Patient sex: F
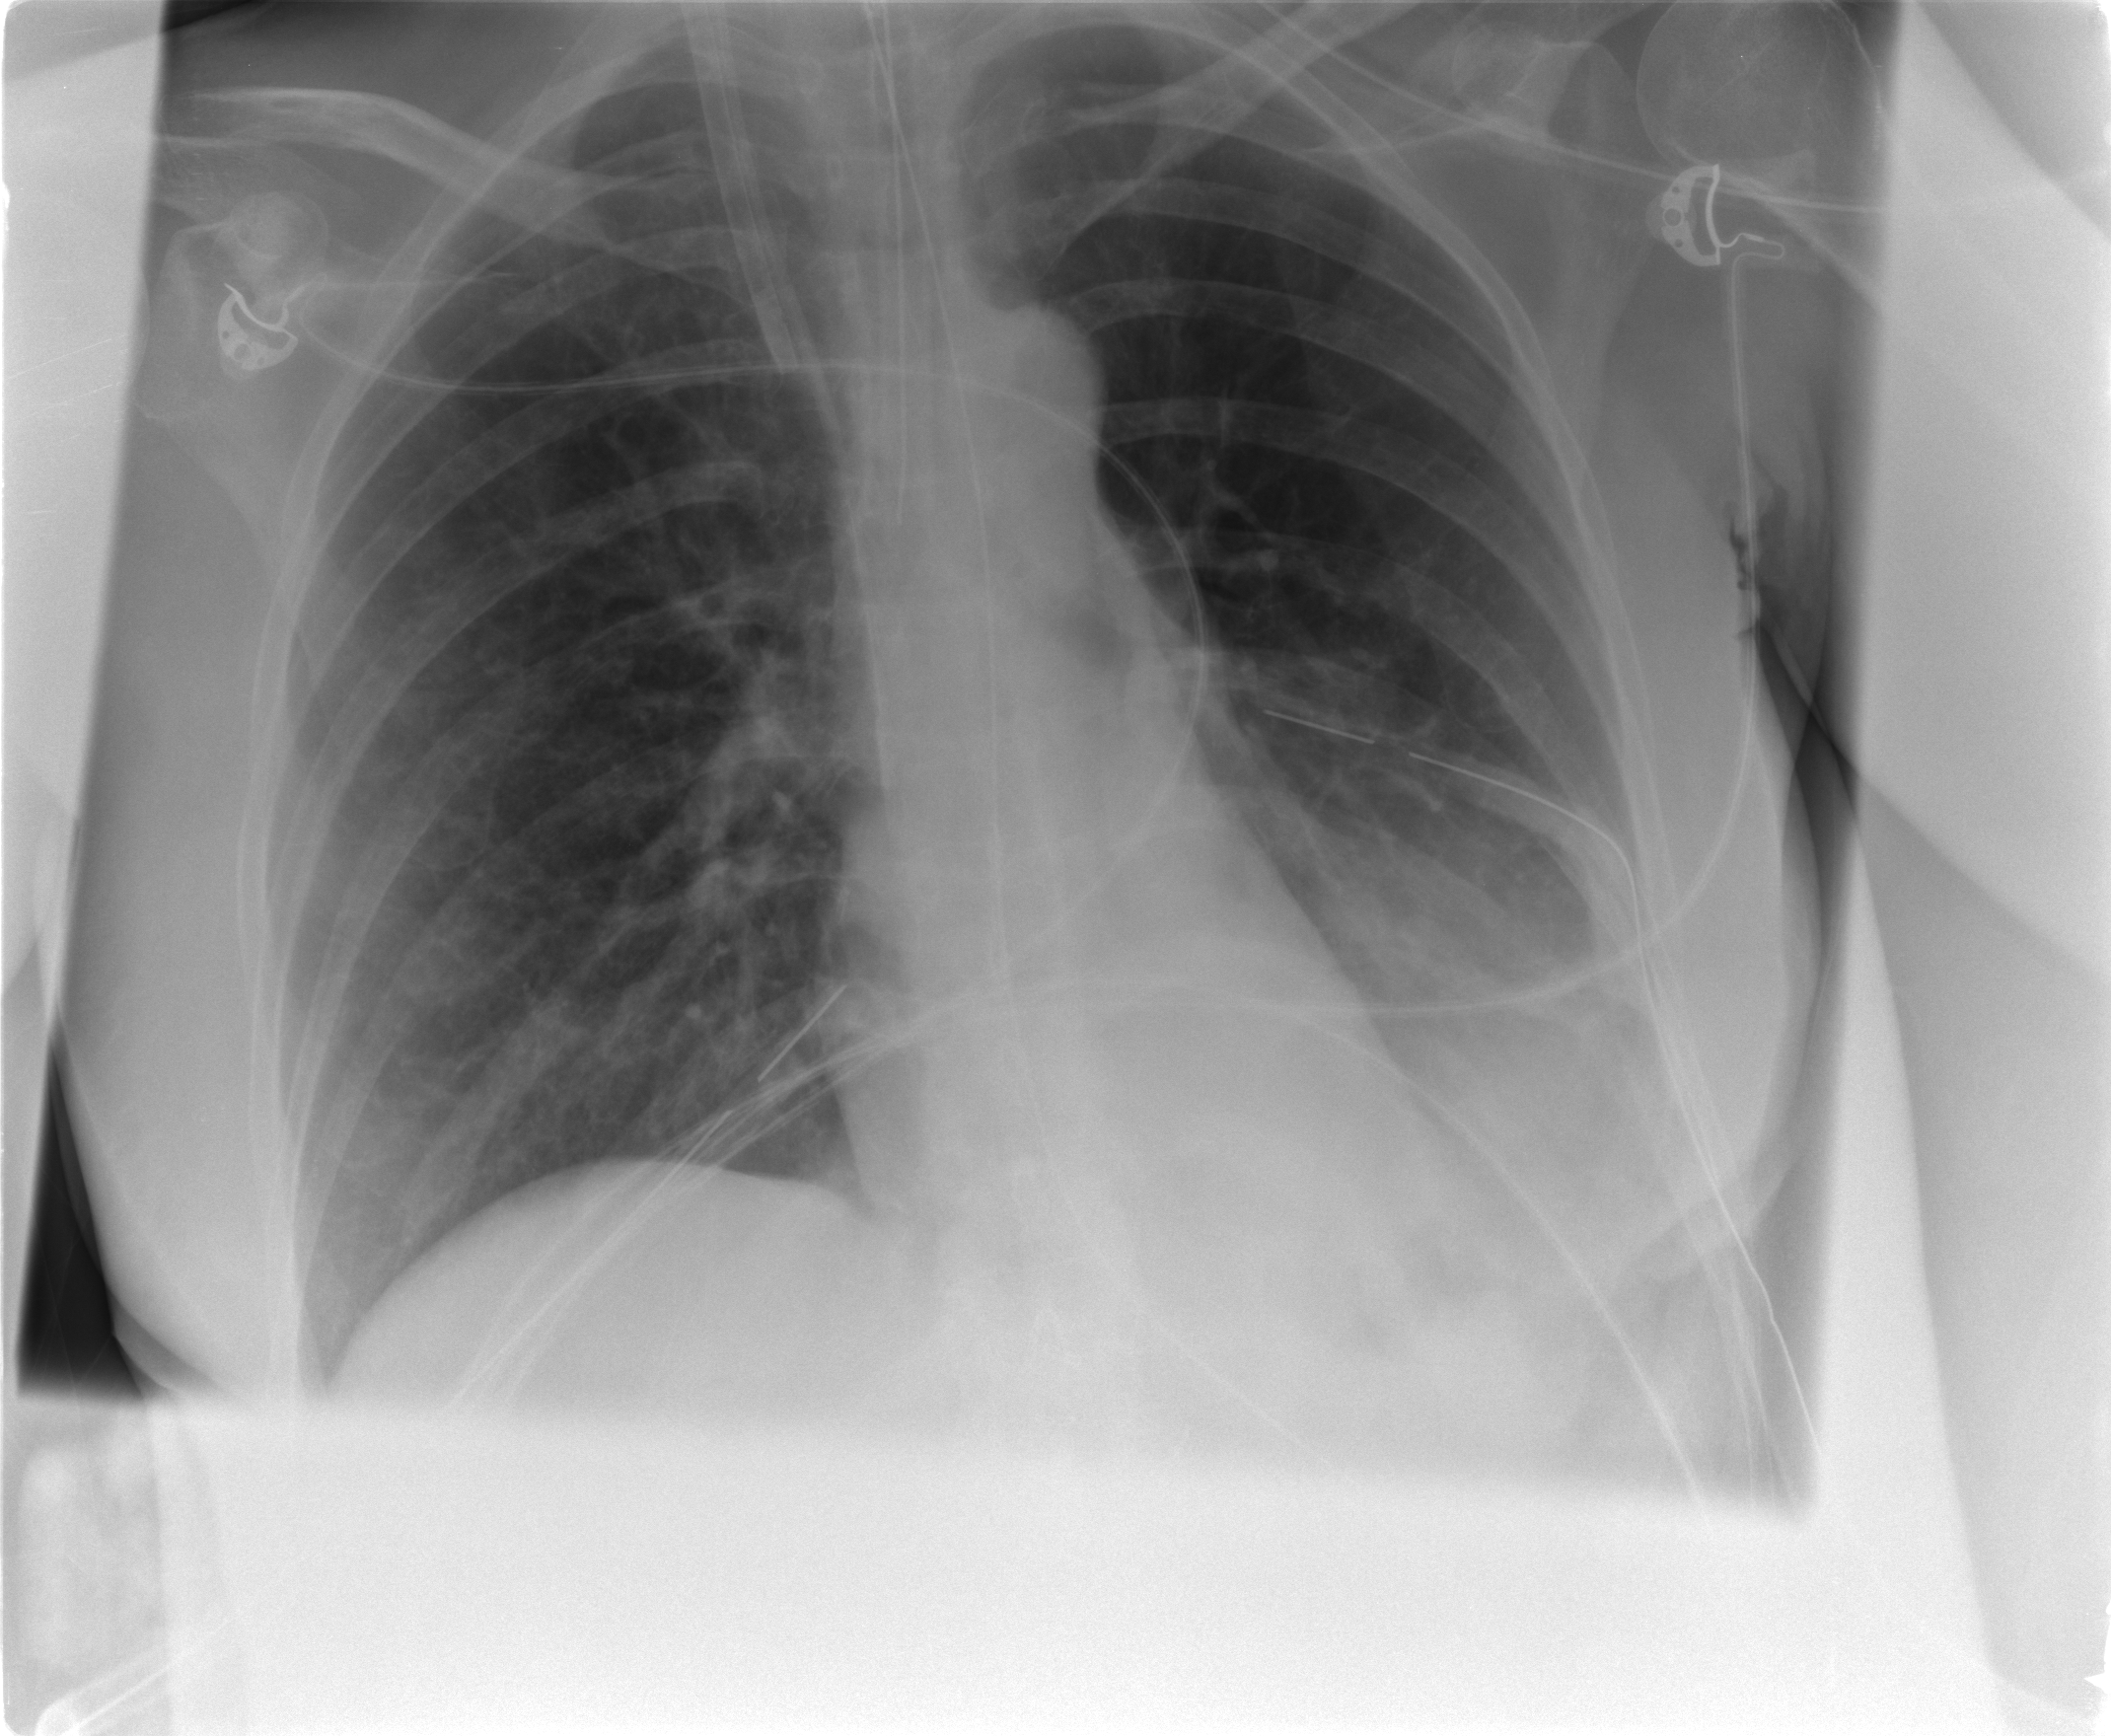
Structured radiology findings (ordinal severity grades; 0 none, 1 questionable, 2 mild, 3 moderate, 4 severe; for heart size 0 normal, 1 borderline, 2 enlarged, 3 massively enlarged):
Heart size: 0
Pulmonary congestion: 0
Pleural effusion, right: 0
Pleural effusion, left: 2
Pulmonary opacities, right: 0
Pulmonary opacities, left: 0
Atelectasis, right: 0
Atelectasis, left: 2